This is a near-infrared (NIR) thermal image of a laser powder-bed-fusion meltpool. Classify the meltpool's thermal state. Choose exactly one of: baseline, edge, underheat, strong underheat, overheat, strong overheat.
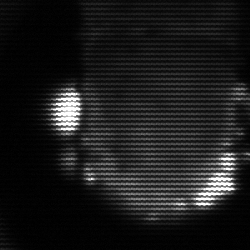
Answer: baseline